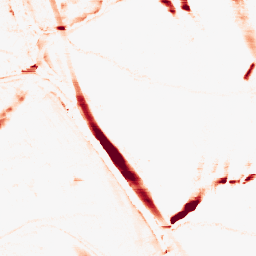
Category: morphological
Decomposition family: morphological_rect
Decomposition parameters: operation: opening
width: 20
height: 5
Upsampling method: lanczos
Upsampling parameters: scale: 2
Upsampling scale: 2